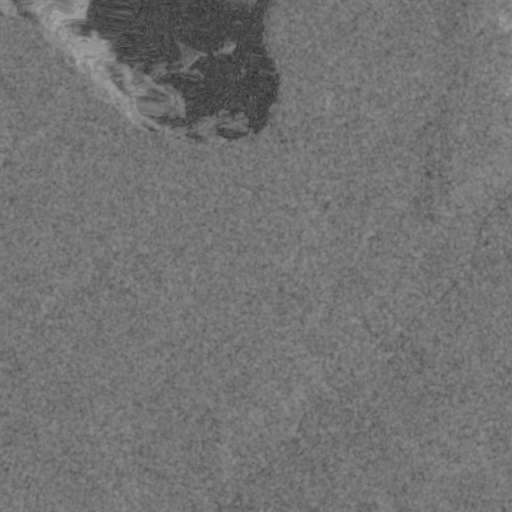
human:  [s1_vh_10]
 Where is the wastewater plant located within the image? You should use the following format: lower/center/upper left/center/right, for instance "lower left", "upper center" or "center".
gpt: The wastewater plant is located in the center right of the image.
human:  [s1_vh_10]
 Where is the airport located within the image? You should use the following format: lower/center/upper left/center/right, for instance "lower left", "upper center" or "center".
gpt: There is no airport in the image.

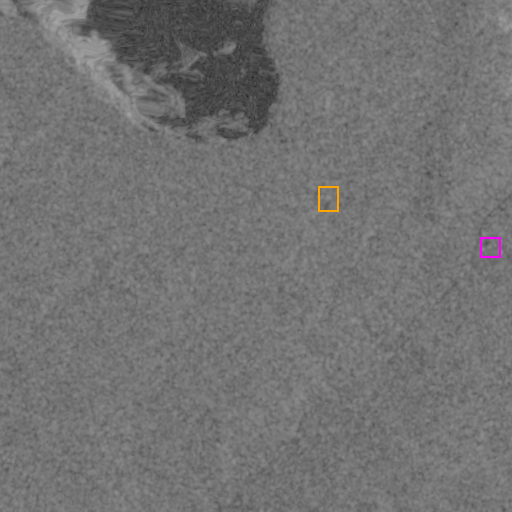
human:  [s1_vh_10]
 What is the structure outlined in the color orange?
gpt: The structure outlined in orange is a quarry.
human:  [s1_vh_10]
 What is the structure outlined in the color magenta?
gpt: The structure outlined in magenta is a wastewater plant.
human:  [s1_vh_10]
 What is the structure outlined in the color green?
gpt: There is no green outline.